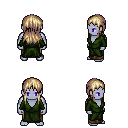
a pixel art fantasy rpg character, male body template, dark elf, purple skin, green robe, robe skirt, white blonde unkempt hairstyle, four views (front, back, left, right), 2x2 character sprite sheet, small pixel art, hard edges, no anti-aliasing